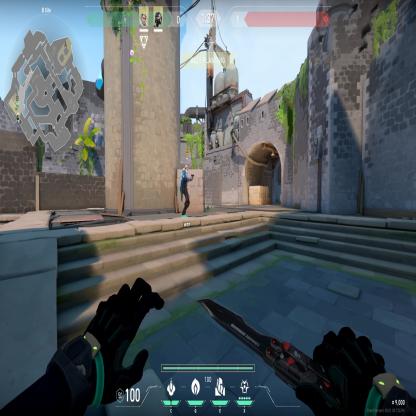
Label: teammate